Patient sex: F
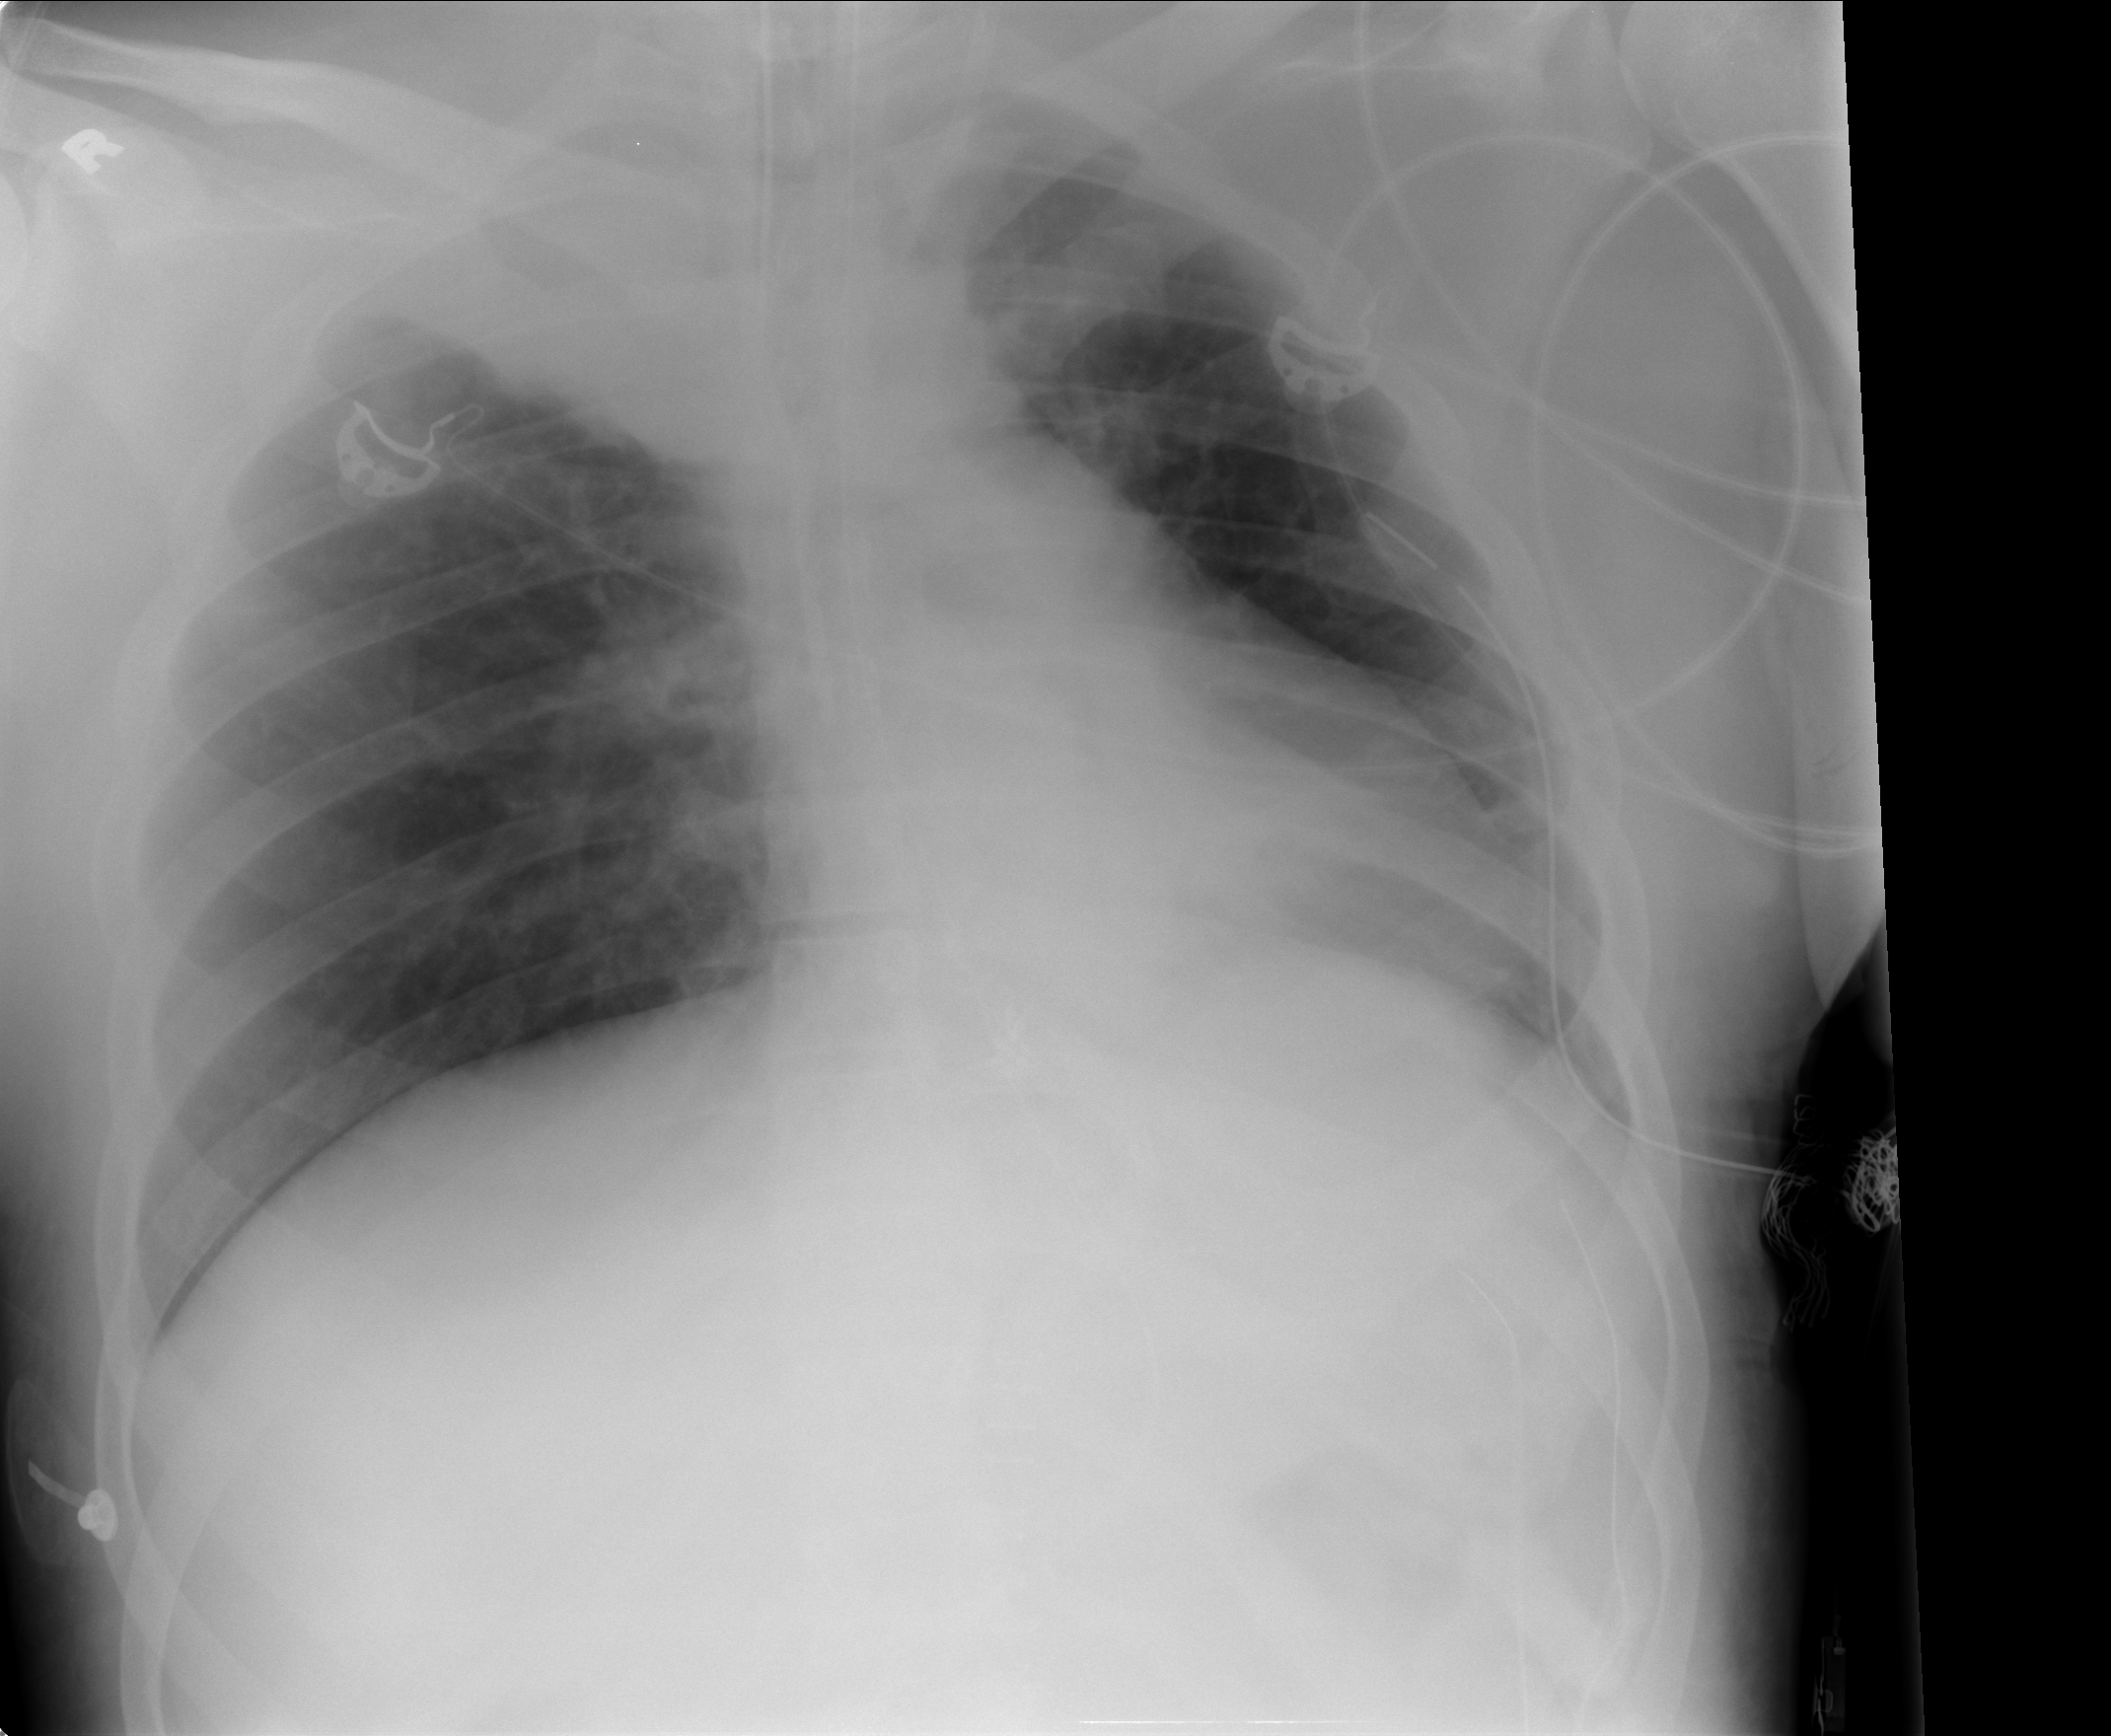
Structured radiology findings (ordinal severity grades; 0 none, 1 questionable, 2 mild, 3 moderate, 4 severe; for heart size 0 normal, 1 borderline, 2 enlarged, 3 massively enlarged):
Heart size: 0
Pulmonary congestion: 0
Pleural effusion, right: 0
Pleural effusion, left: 0
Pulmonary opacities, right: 0
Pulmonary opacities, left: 0
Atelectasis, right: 4
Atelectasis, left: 0